Interaction volume radius: 10 \u00c5
Interaction volume height: 10 \u00c5
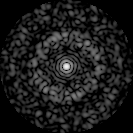
Disorder parameter: 0.8502